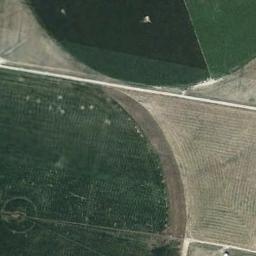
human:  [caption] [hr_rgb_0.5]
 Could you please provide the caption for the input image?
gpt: Two dark green circular farmlands are on the wasteland .

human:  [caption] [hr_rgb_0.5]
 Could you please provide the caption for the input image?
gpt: The circular farmland is divided into different areas .

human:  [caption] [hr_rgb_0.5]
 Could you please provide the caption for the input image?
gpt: Two green circular farmland .

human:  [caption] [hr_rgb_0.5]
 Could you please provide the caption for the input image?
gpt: Two green circle farmland are in the bare land .

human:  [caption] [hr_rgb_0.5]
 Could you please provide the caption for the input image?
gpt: There are two green circular farmlands next to each other .